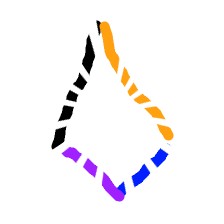
Shape: kite